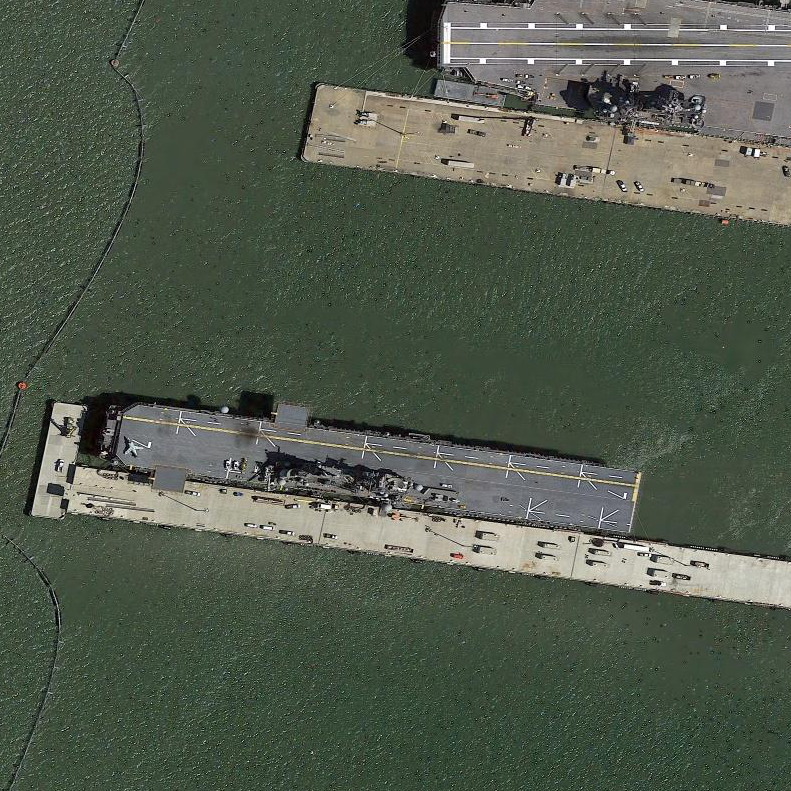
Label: Wasp-class_assault_ship